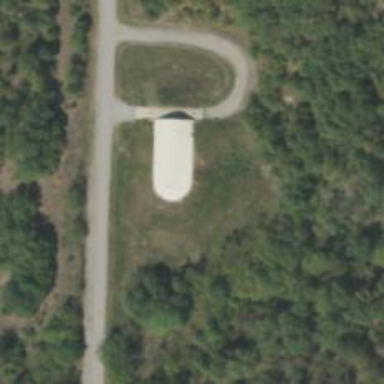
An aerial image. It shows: Military bunker.